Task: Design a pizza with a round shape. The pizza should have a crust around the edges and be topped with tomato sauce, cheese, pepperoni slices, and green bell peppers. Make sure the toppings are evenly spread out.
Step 523:
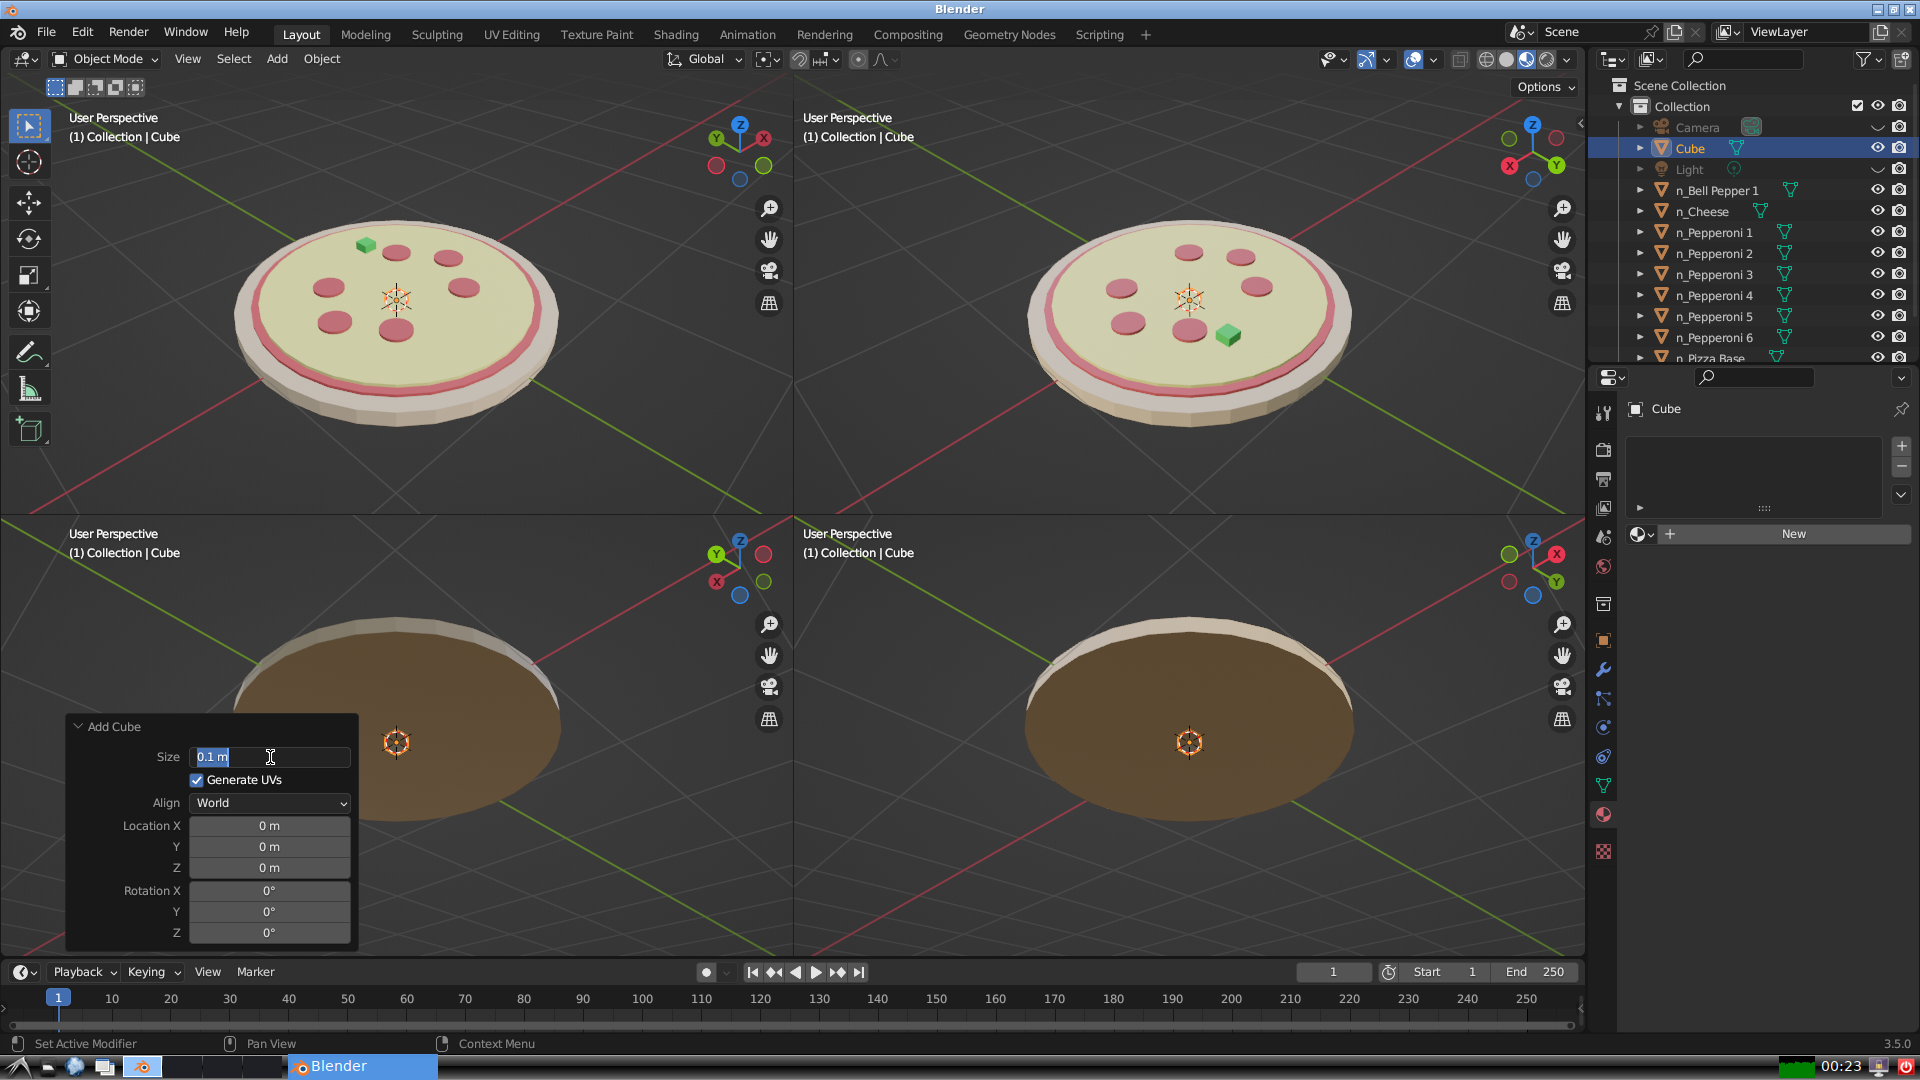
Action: input_text: 0.1